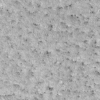
Label: not_dusty